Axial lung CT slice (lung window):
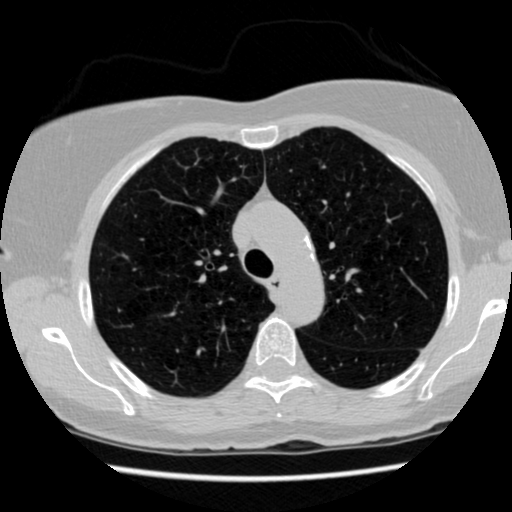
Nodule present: no